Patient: sex F, age 46
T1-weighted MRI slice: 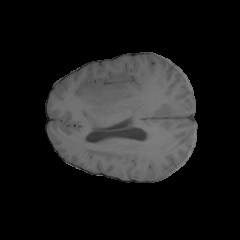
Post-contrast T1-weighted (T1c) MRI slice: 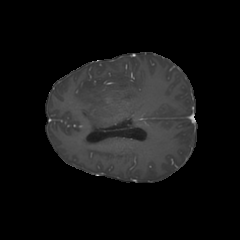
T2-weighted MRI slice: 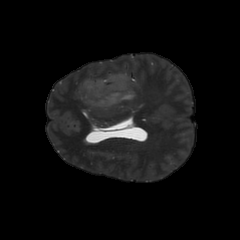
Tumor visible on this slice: yes
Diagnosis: Glioblastoma, IDH-wildtype
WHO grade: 4